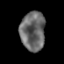
Tissue: prostate
Cell type: T cells
Senescence score: 0.3249
Nuclear area (px): 946
Mean DAPI intensity: 105.292